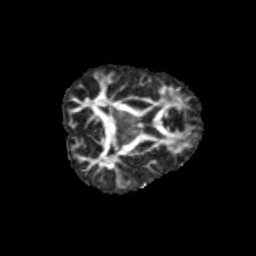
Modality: FA
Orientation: axial
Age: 11
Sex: male
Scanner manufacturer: siemens
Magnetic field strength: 3 T
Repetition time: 3.8 s
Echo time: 0.07 s